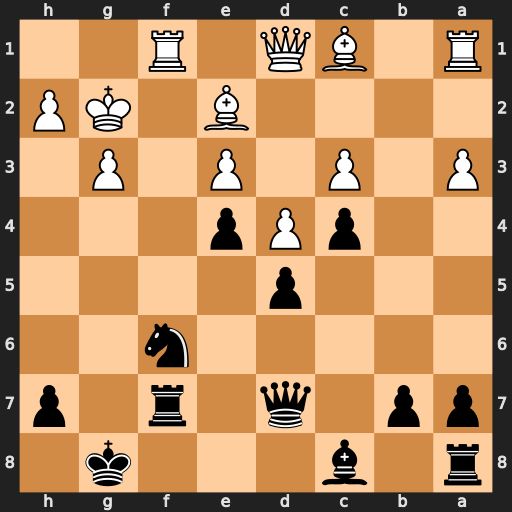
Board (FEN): r1b3k1/pp1q1r1p/5n2/3p4/2pPp3/P1P1P1P1/4B1KP/R1BQ1R2
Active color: b
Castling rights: -
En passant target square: -
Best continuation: Qh3+ Kg1 Ng4 Bxg4 Bxg4